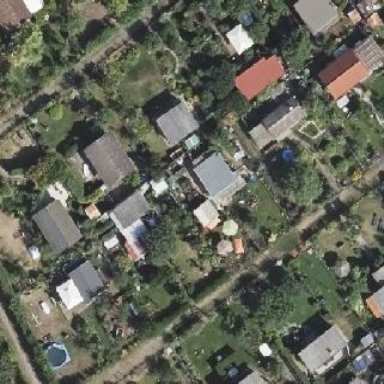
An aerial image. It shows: Plot within allotments.